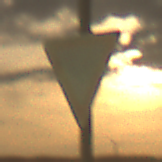
Verkehrszeichen: VorfahrtGewaehren
Umgebung: Outdoor, Nature
Tageszeit: SunriseSunset
Wetter: PartlyCloudy
Licht: Natural
Jahreszeit: NotSpecified
Kontrast: LowContrast